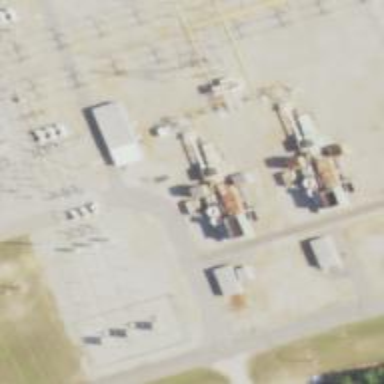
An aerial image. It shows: Gas-powered generator.